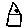
Label: house